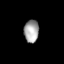
Tissue: lung
Cell type: Others
Senescence score: 0.5563
Nuclear area (px): 328
Mean DAPI intensity: 162.649